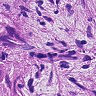
Metastatic tissue present: yes